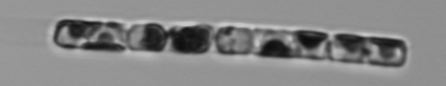
Label: Guinardia_delicatula_TAG_internal_parasite